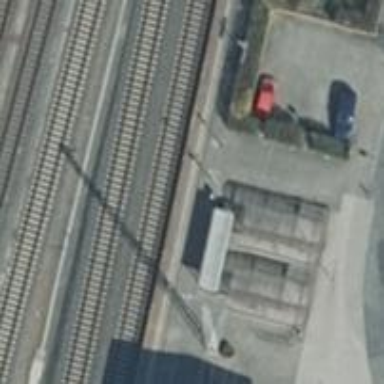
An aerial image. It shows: Railway stop with public transport stop position.